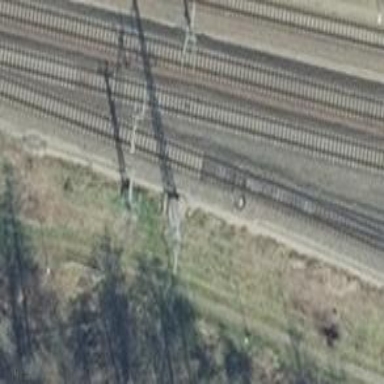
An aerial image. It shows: Railway switch.